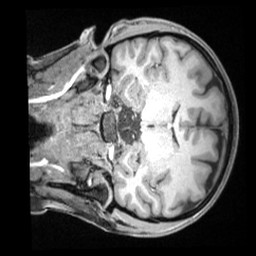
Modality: T1w
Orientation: coronal
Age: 22
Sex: female
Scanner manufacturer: siemens
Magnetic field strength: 3 T
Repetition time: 1.68 s
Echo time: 0.00188 s